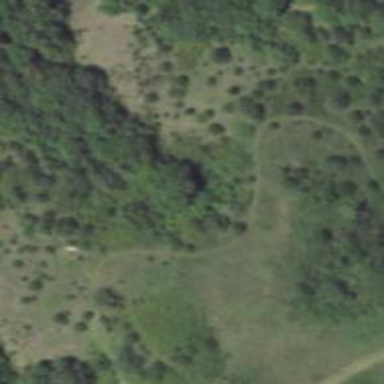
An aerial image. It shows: Path.